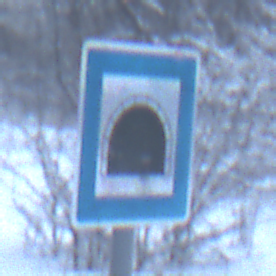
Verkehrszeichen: Tunnel
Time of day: Midday
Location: Outdoor (Nature)
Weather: Overcast
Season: Winter
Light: Natural